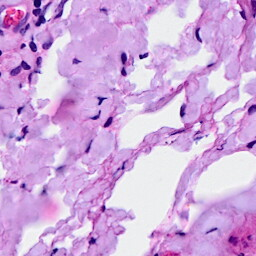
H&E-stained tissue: Breast